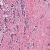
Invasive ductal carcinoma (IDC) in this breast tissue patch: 1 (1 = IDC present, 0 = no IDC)